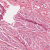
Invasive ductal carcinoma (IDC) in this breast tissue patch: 0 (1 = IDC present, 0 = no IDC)